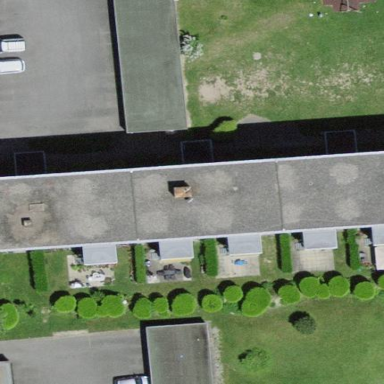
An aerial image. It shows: Flat-roofed apartment building.